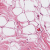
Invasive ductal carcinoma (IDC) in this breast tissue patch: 0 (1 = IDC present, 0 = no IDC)